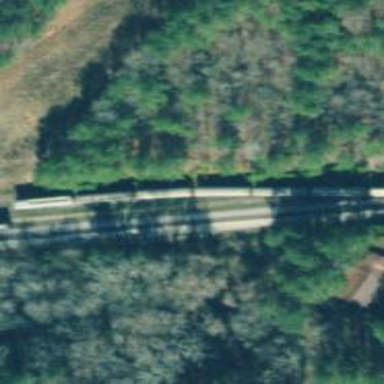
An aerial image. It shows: Rail spur service.